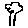
Label: tree